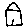
Label: house